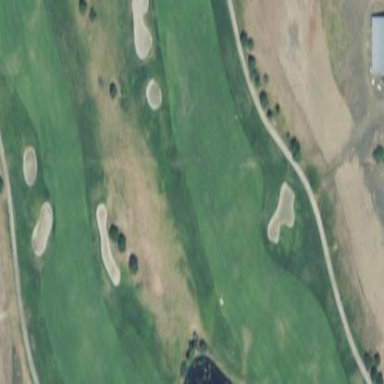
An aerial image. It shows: Grassy area designated as golf fairway.